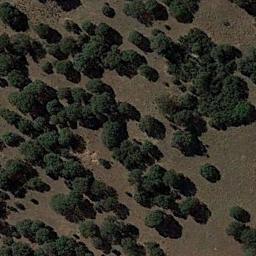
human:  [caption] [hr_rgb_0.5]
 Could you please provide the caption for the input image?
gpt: Some green chaparrals of different sizes grow on the wasteland .

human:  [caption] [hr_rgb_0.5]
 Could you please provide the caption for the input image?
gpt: Chaparral is densely distributed on the sand .

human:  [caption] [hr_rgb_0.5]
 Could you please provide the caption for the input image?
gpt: The chaparral is consist of many green bushes on the desert .

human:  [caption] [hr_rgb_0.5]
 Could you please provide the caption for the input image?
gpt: Only scattered weeds can be seen in this desert .

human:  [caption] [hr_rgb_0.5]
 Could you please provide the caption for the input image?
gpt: The vegetation in the chaparral is approximately the same size .